Question: I have a Samsung Galaxy S4 that I would like to deploy my app to using eclipse. However the device simply does not appear on the list of devices to deploy to.
- I am using Windows 7 64-bit.- The phone appears as a drive when plugged in, allowing me to transfer files to and from the device.- The phone has and switched on.- In the Android SDK Manager, the 'Google USB Driver' appears as .- I have manually installed the usb driver located at '\extras\google\usb_driver\'.- This same device has been recognised and deployed to on other computers.- I have tried restarting the adb server in command prompt using 'adb kill-server' and then typing 'adb start-server'.- I have tried restarting both the phone and the computer.
My deployment screen simply thinks there is no android device:

Any ideas? Is there perhaps something I am missing here that is required for my android device to be properly recognised by eclipse?
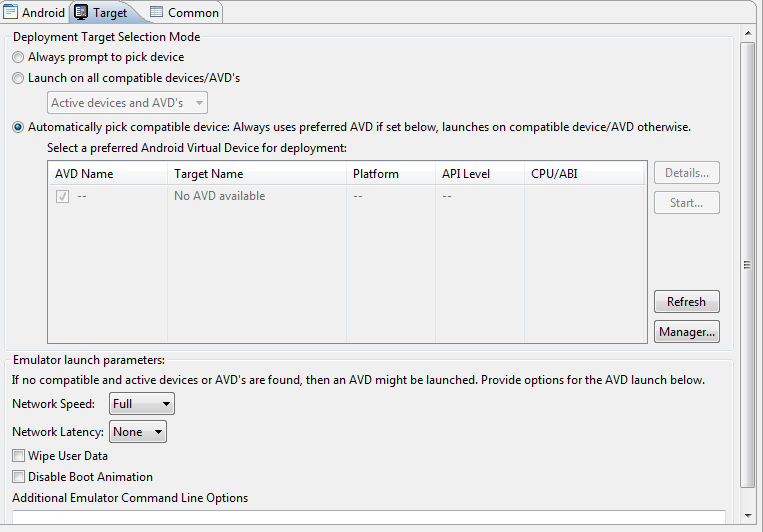
Answer: First, is your device id showing up when you use 'adb devices'
If it is, it's just a matter of restarting eclipse. Another cause could be that you're using the Google USB driver, whereas you should be using Samsung's Android USB driver, which can be found here:
<URL>